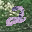
Label: 2